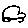
Label: car